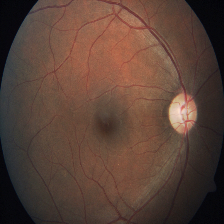
Diabetic retinopathy grade: Severe